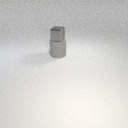
small gray metal cube above large gray rubber cylinder